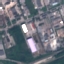
Land use / land cover: Industrial